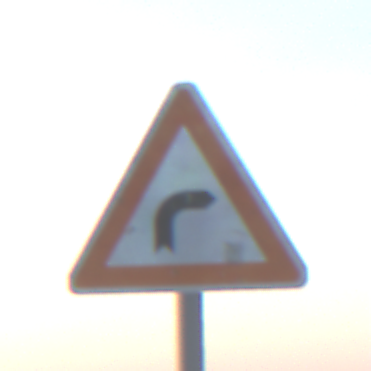
Verkehrszeichen: KurveRechts
Umgebung: Outdoor, Nature
Tageszeit: SunriseSunset
Wetter: Clear
Licht: Natural
Jahreszeit: NotSpecified
Kontrast: LowContrast